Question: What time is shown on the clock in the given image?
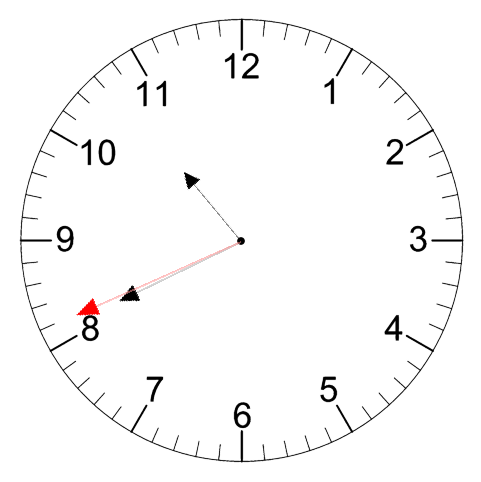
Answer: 10:40:41